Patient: sex M, age 65
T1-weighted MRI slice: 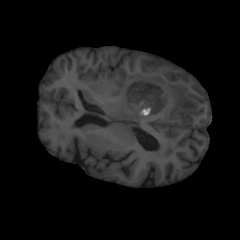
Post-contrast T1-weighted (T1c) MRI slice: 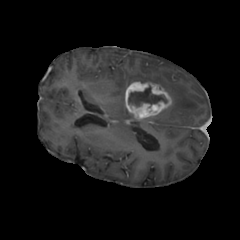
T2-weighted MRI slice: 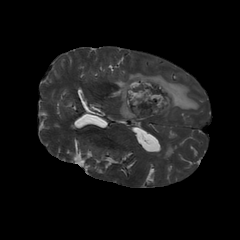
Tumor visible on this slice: yes
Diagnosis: Glioblastoma, IDH-wildtype
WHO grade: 4